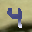
Label: 4